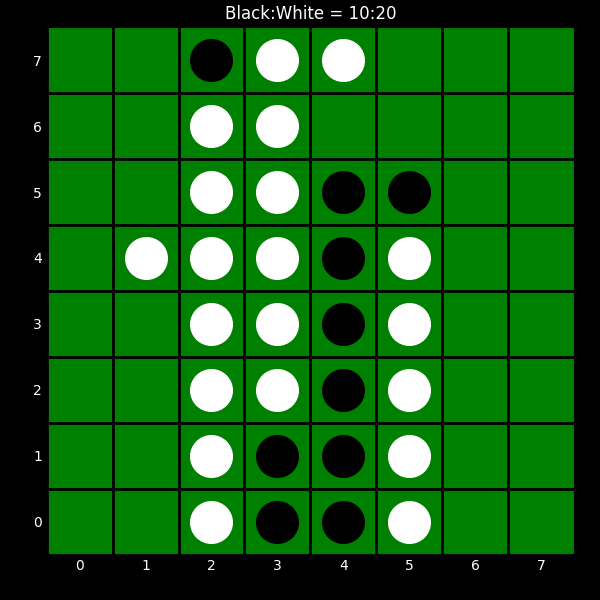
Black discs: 10
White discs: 20